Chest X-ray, PA view. Patient: 33 years old, sex M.
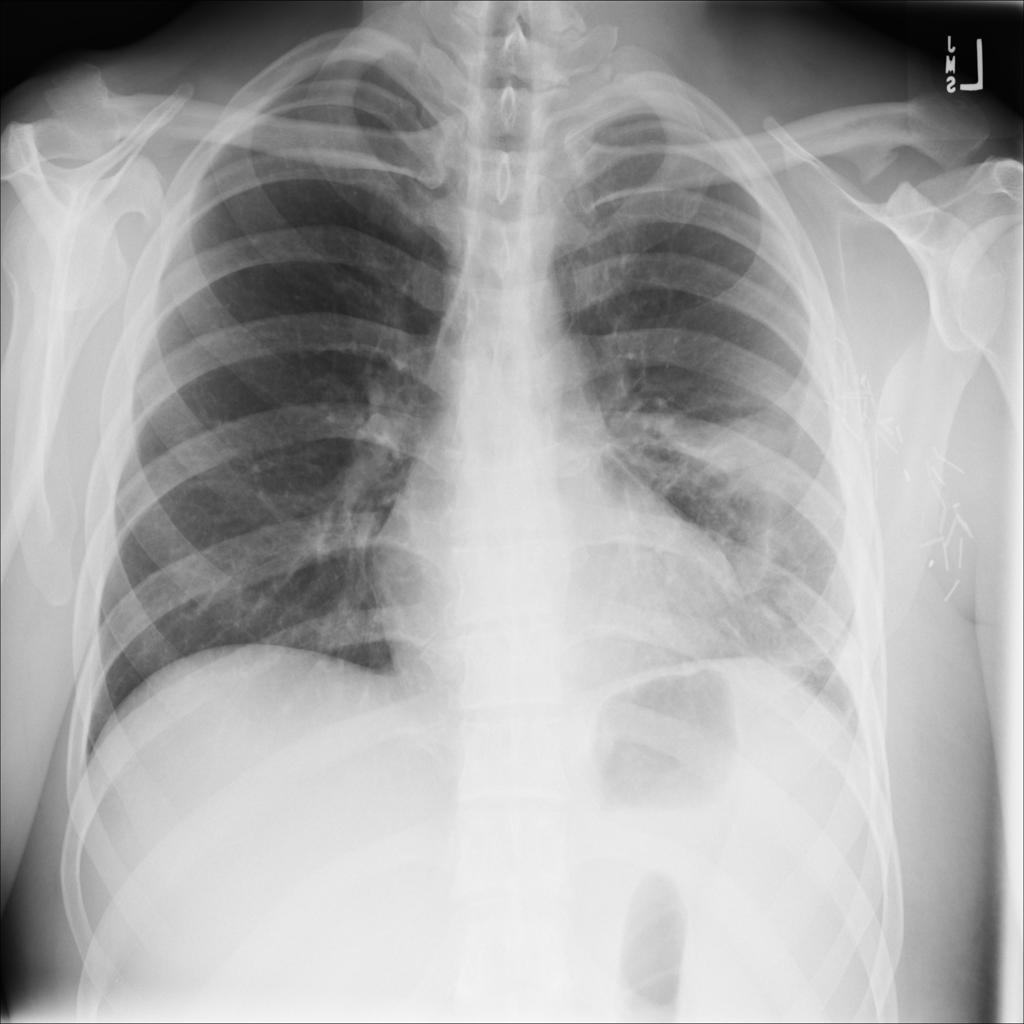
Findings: Effusion, Infiltration, Mass